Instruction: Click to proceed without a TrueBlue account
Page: checkout
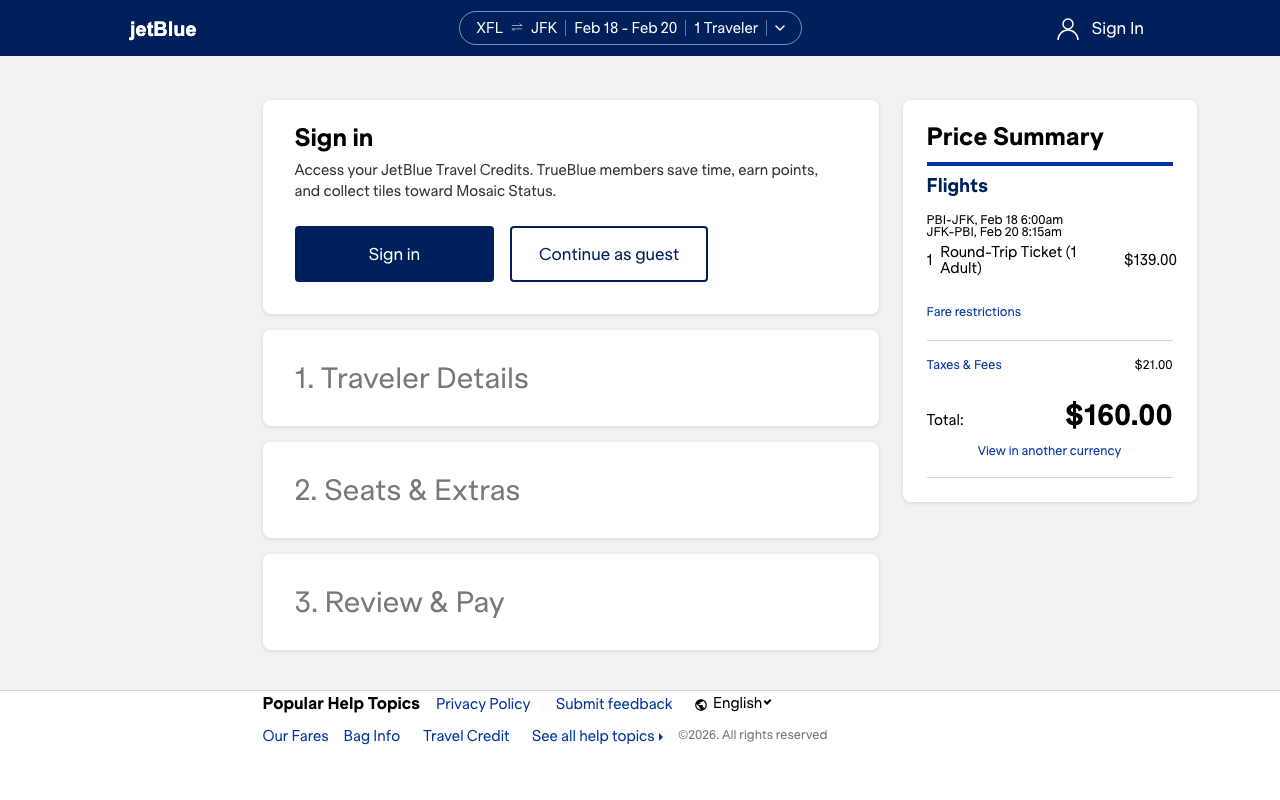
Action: click